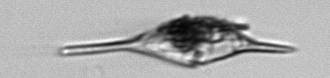
Label: Tripos_lineatus